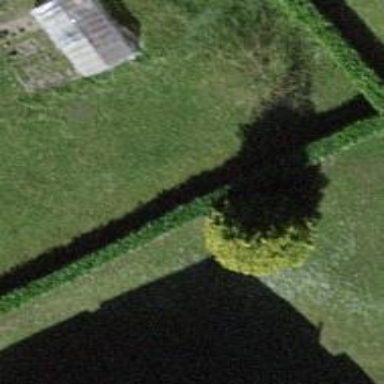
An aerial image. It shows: Hedge barrier.